Question: I have an application where the user is presented with a list of dropdowns. Each dropdown has the same list of options. The user can add a new dropdown or remove one. See screenshot below.

I want to maintain what the user has selected as a simple list of values selected. For Example, for the above screenshot, I want to have the selection stored in the '$scope' somewhere as
'''
["homepage", "keyword", "location", "original_priority"]
'''
Is this possible with AngularJS i.e. the user removes and adds dropdowns and angular automatically updates the list of selected values?
'''
var ClassifierController = function($scope, $http) {
$scope.selected_classifiers = ['homepage', 'keyword', 'location', 'original_priority'];
/* Calling a service to get a list of values for the dropdowns */
$http.get('/rest/classifiers').then(function(resp) {
$scope.classifiers = resp.data;
});
$scope.add = function() {
console.log("Add");
// Checking if none is already in the list
var index = $scope.selected_classifiers.indexOf("none");
if (index > -1) {
alert("Cannot add. An unspecified grouper is already available at index " + (index+1));
}
else {
$scope.selected_classifiers.push("none");
}
}
$scope.remove = function(selection) {
console.log("Remove " + selection);
var index = $scope.selected_classifiers.indexOf(selection);
if (index > -1) {
$scope.selected_classifiers.splice(index, 1);
}
}
}
'''
Then in the html
'''
<div ng-controller="ClassifierController">
<ol>
<li ng-repeat="selection in selected_classifiers">
<select>{{selection}}>
<option ng-repeat="classifier in classifiers" value="{{classifier.value}}" ng-selected="classifier.value==selection">{{classifier.name}}</option>
</select> <button title="Remove" ng-click="remove(selection)">X</ux-button>
</li>
<li><button title="Add new grouper" ng-click="add()">Add</ux-button></li>
</ol>
</div>
'''
The setup above works to present a good initial setup. There removes work, but the update of an existing dropdown OR update of a newly added dropdown does not work.
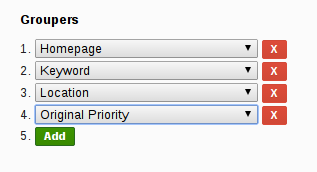
Answer: As with anything Angular, first define what your ViewModel looks like.
For example, if you want to have a list of 'select' names and their values, define the list to be like so:
'''
$scope.selected_classifiers = [{name: "homepage", val: ""}, ...];
'''
'selected_classifiers' will hold/initialize the values of each selection, and also keep what selections you actually have.
Then, in the View, iterate over this list and create '<selects>':
'''
<div ng-repeat="selection in selected_classifiers">
<select ng-model="selection.val"
ng-options="classifier for classifier in classifiers">
<option value="">{{selection.name}}</option>
</select>
<button title="Remove" ng-click="remove(selection)">X</button>
</div>
<button title="Add new grouper" ng-click="add()">Add</button>
'''
<URL>